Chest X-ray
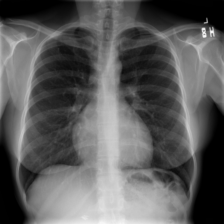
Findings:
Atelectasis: negative
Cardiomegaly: negative
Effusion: negative
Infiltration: negative
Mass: negative
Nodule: negative
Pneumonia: negative
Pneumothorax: negative
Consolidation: negative
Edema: negative
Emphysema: negative
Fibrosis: negative
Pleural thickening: negative
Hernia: negative